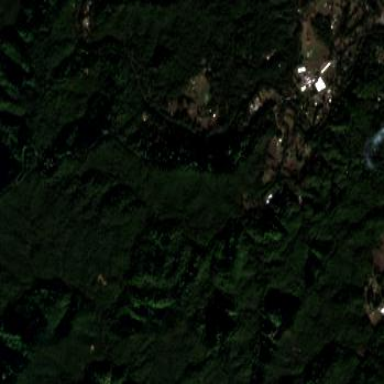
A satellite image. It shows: Forest area.